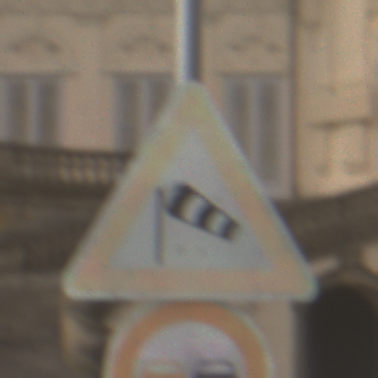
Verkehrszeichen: SeitenwindVonLinks
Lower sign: Ueberholverbot
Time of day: MorningAfternoon
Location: Outdoor (Suburban)
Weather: Overcast
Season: NotSpecified
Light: Natural